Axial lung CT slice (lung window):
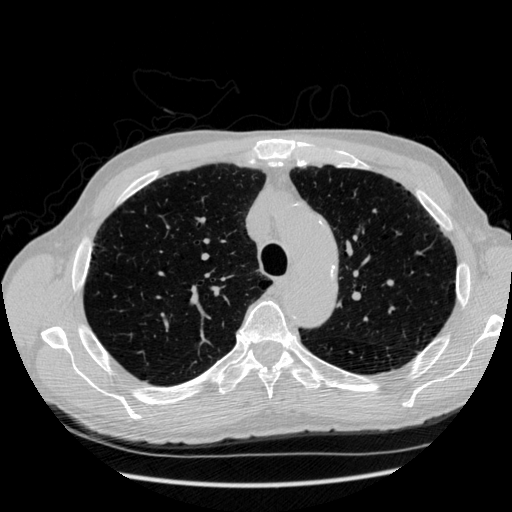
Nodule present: no